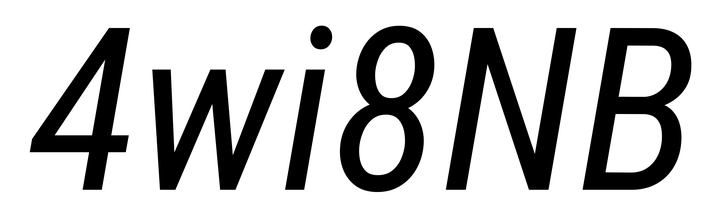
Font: Roboto-Italic_Condensed_Italic